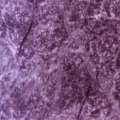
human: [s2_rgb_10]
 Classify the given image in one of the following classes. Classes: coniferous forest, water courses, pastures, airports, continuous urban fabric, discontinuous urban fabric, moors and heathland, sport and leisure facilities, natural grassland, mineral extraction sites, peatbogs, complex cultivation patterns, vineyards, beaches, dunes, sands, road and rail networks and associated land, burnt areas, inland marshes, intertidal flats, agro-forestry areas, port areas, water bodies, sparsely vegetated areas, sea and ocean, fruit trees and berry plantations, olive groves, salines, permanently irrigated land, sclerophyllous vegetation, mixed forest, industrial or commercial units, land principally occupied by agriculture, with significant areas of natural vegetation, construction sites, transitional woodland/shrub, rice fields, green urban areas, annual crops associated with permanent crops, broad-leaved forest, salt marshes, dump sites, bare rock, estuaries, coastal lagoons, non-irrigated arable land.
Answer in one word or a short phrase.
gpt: sea and ocean